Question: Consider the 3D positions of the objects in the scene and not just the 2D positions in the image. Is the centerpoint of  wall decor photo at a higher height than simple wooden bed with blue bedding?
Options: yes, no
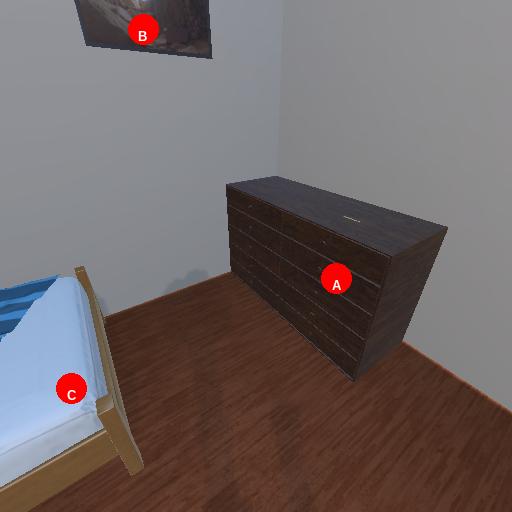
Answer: yes